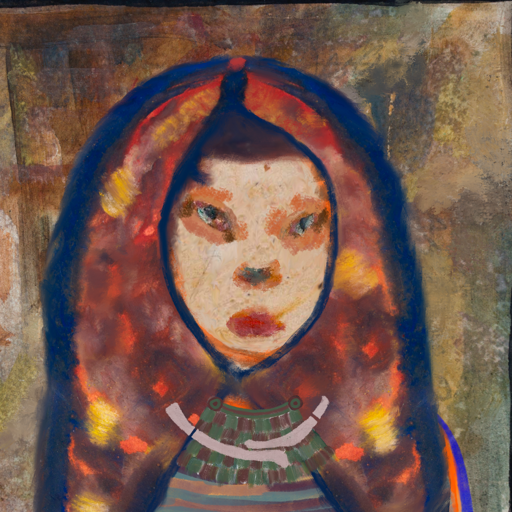
Background: Mosgoul, Head And Neck Front: Rupkatha, Face Front: Boggyland, Bust: Experience, Hair Front: Blank, Head Accessory: Mother_And_Son_Mother_Scarf, Second Necklace: After_Raid, Necklace: Hypocrite_2, Baby: Blank